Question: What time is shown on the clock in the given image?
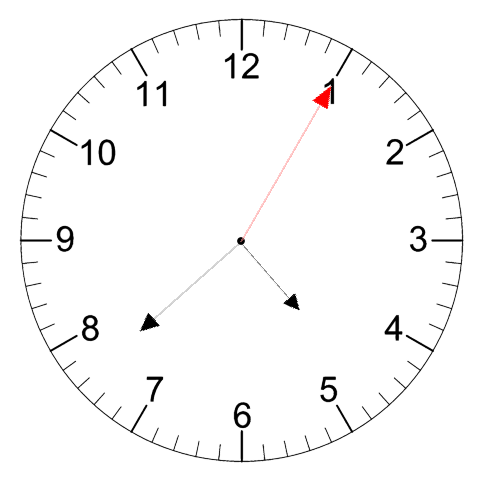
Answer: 04:38:05